You are looking at the unprocessed time series of a bearing vibration snapshot. Diagnose the bearing from this image, choosing from: normal, inner_race, outer_race, ball.
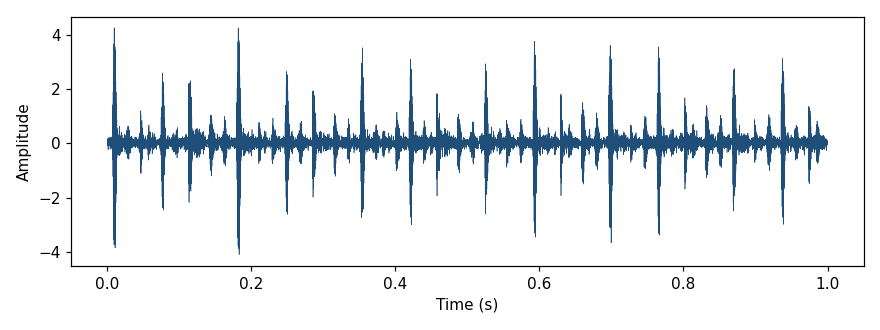
Answer: outer_race